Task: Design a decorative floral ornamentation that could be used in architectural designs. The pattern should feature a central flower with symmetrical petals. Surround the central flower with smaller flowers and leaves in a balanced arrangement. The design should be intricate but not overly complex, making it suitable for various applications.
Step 1504:
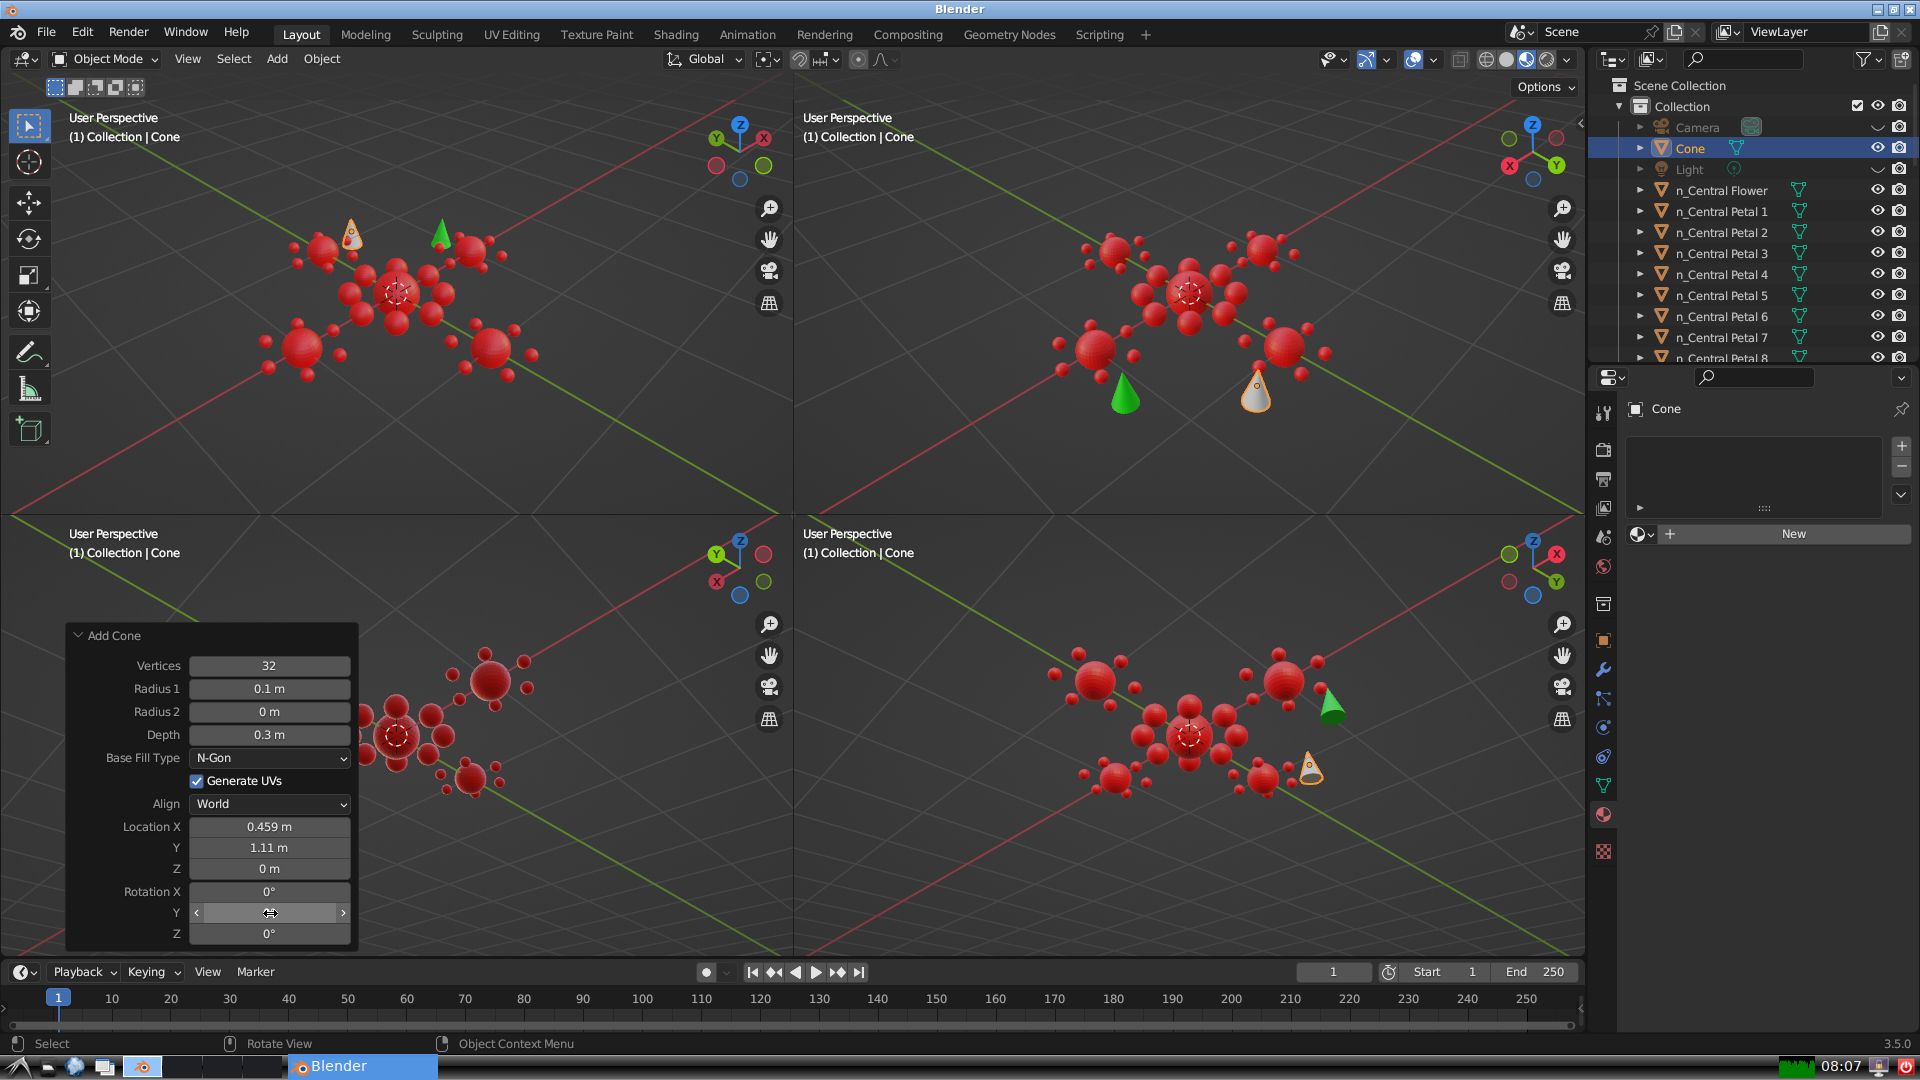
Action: click: no